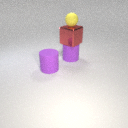
large purple rubber cylinder behind large purple rubber cylinder